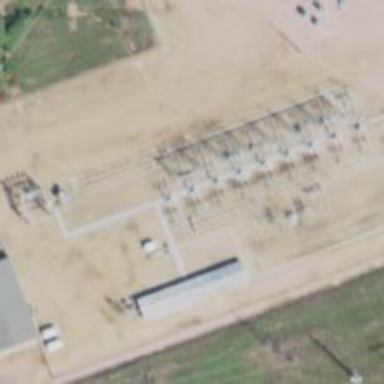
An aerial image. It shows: Switch used for power control.